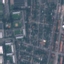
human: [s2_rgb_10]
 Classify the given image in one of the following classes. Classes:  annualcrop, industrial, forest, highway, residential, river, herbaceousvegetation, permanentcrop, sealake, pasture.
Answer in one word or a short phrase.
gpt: Residential